Field crop: maize
Growth stage: 2
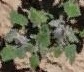
Species: chenopodium